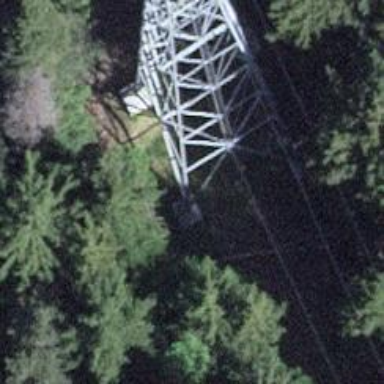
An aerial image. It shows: Pylon used for aerialway.